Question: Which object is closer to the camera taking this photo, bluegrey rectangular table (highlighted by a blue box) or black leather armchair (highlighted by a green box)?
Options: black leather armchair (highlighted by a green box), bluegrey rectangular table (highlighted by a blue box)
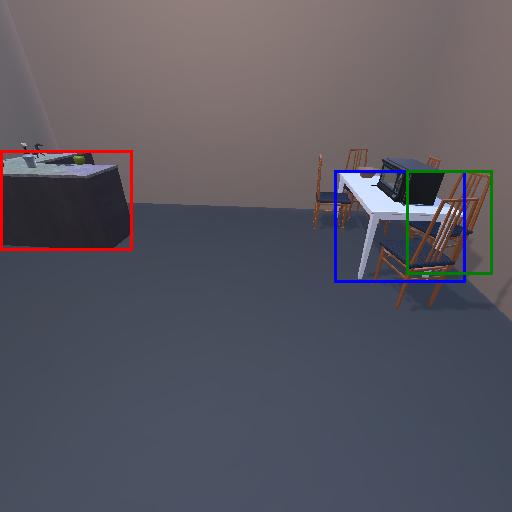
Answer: black leather armchair (highlighted by a green box)